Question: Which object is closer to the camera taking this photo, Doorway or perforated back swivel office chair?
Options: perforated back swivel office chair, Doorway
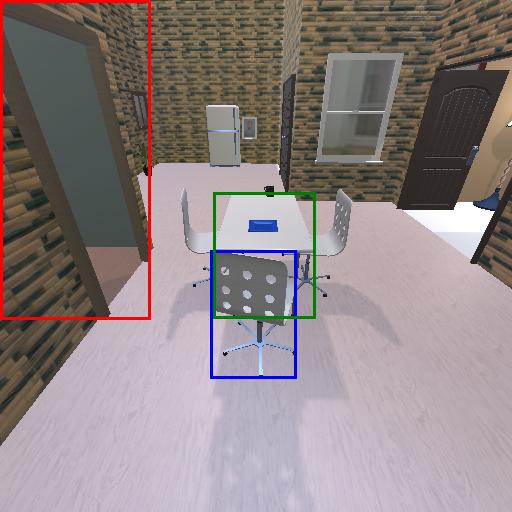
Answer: perforated back swivel office chair